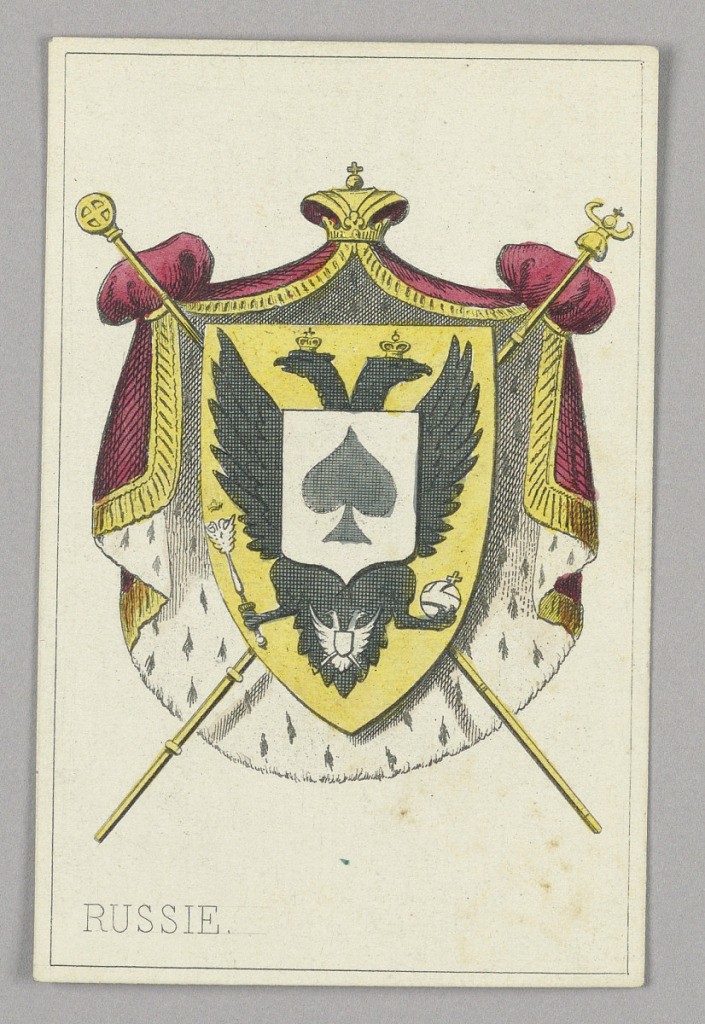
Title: Russia, Ace of Spades from Set of "Jeu Imperial–Second Empire–Napoleon III" Playing Cards
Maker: B.P. Grimaud, Paris, France
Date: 1858
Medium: Lithograph on glazed paper
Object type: Playing Card
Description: Russia, Ace of Spades from Set of "Jeu Imperial-Second Empire-Napoleon III" Playing Cards.